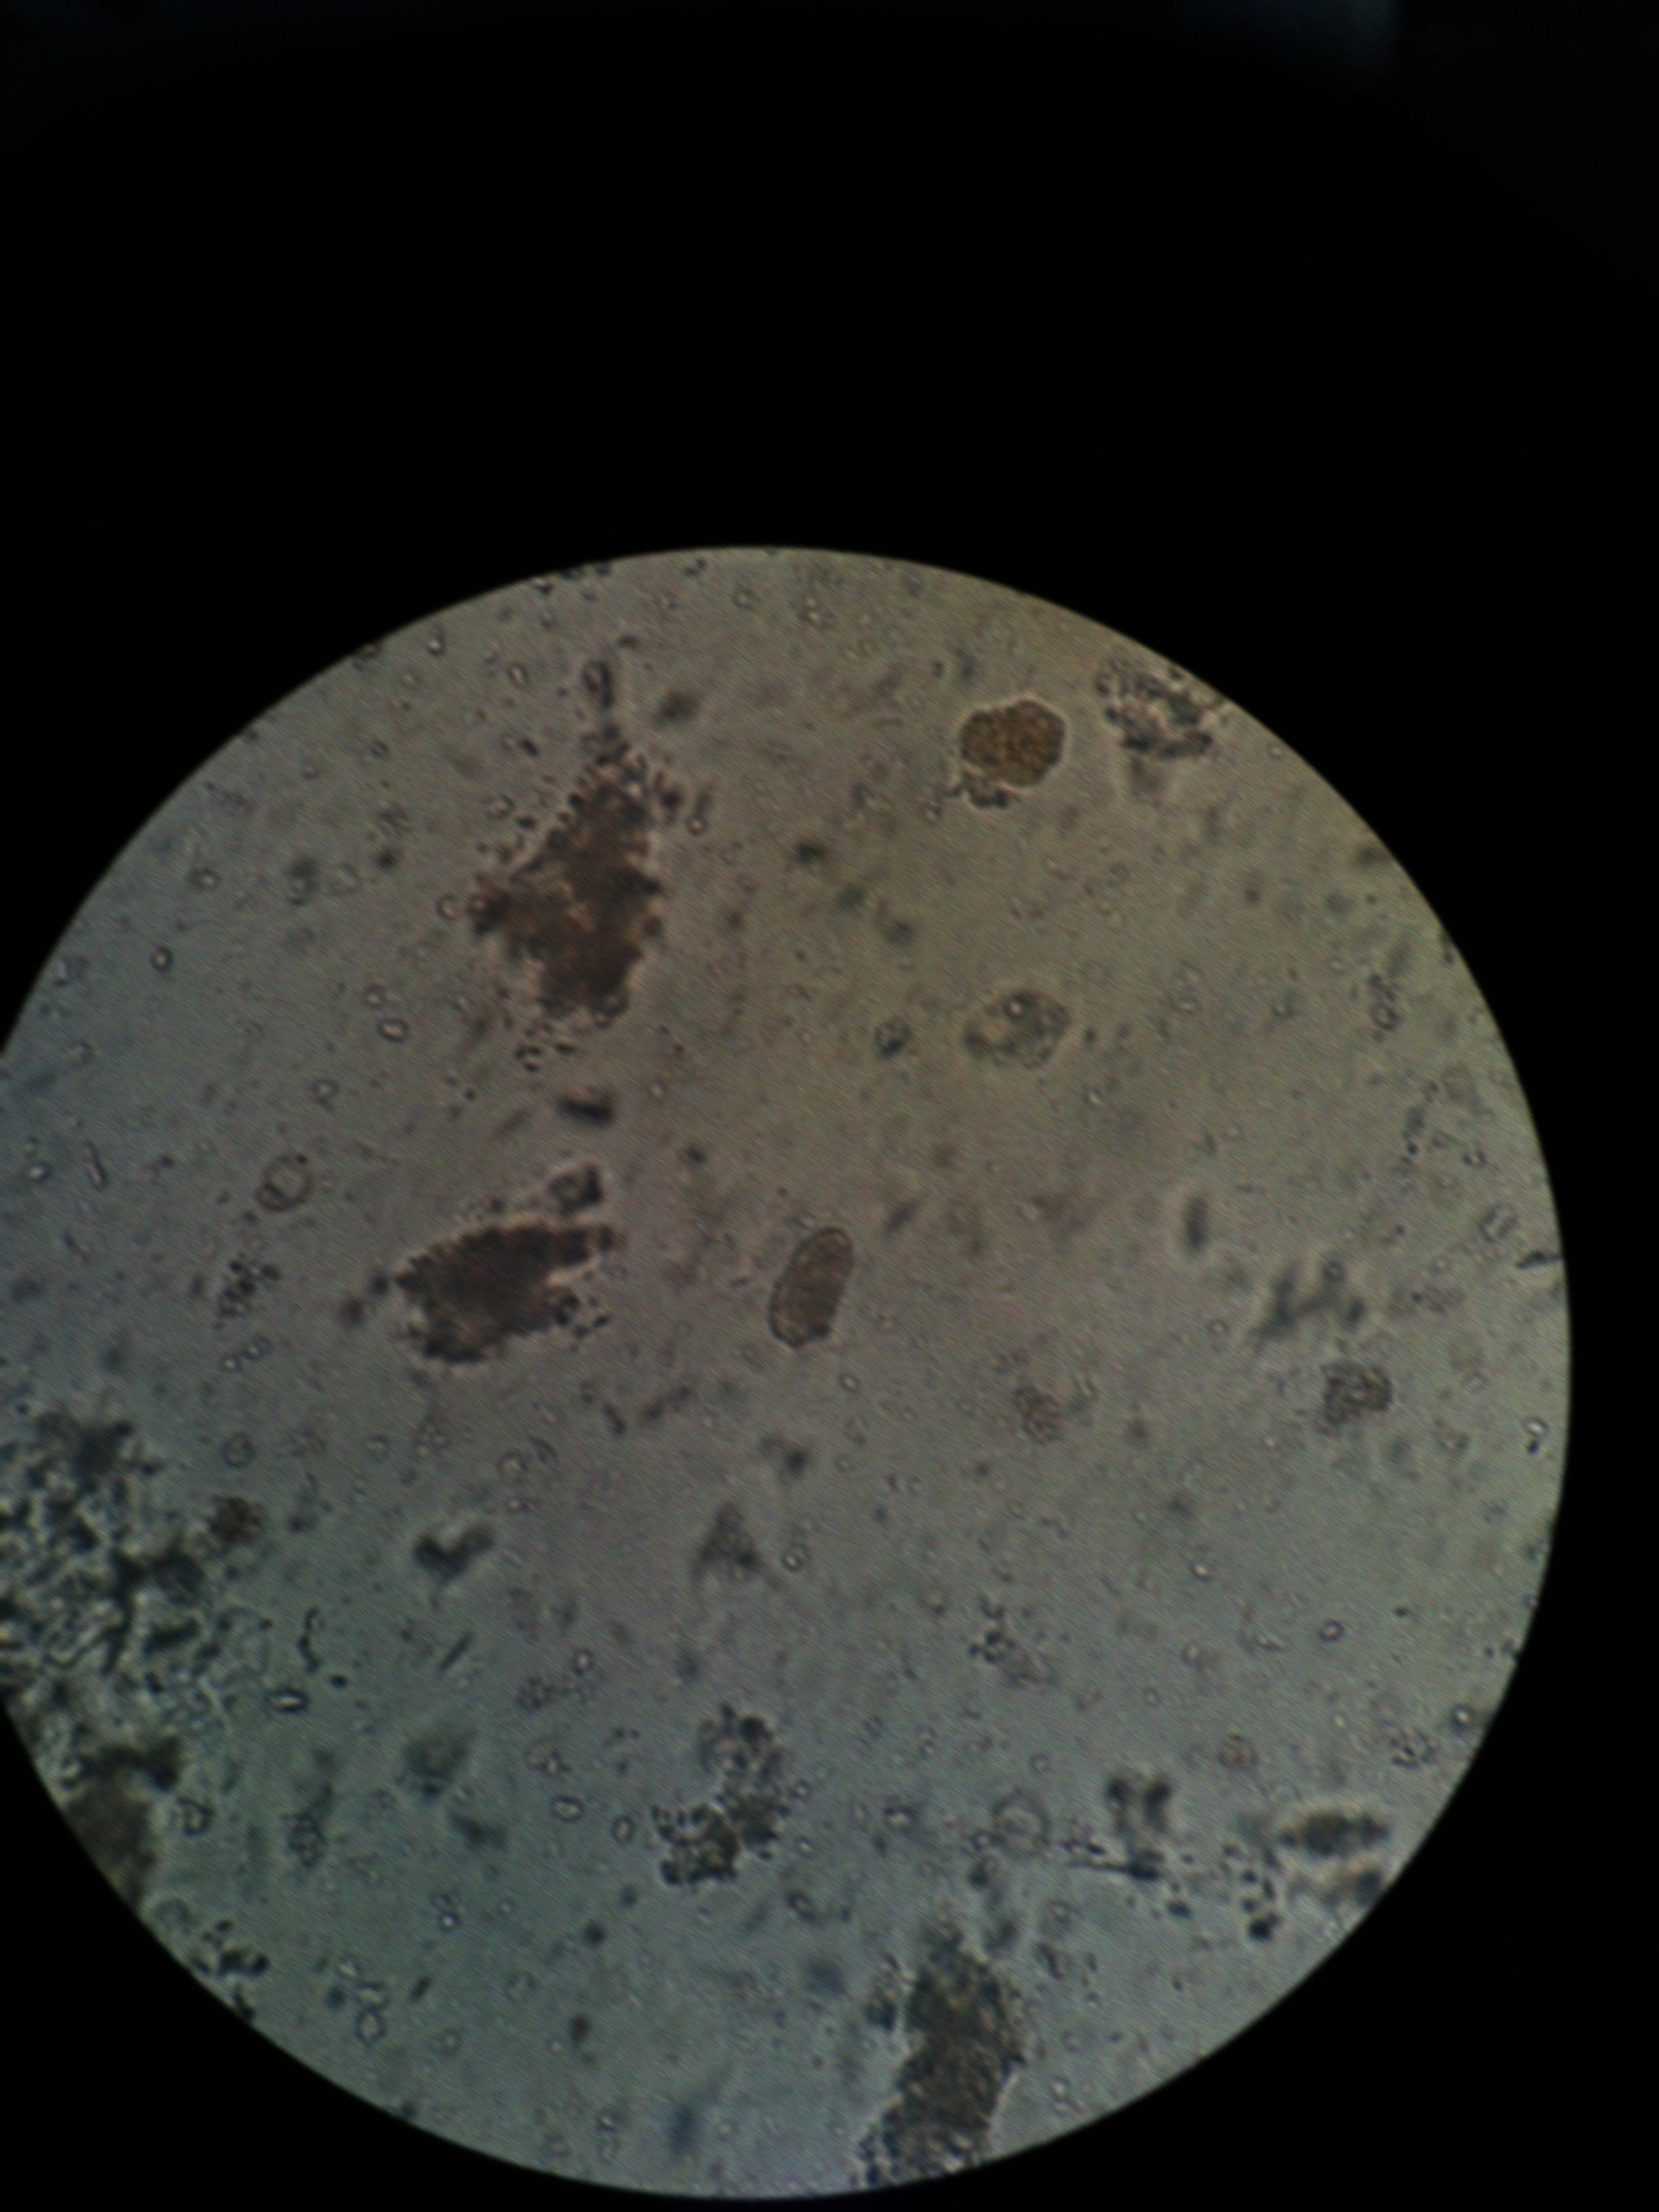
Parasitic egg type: Capillaria philippinensis